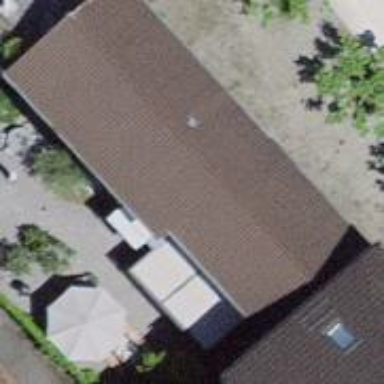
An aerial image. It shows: Building with gabled roof made of roof tiles.